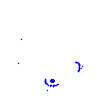
Particle: electron